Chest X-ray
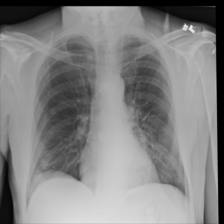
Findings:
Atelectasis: negative
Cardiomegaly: negative
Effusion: negative
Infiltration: negative
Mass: negative
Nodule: negative
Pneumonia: negative
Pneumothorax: negative
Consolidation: negative
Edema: negative
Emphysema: negative
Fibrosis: negative
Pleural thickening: negative
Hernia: negative